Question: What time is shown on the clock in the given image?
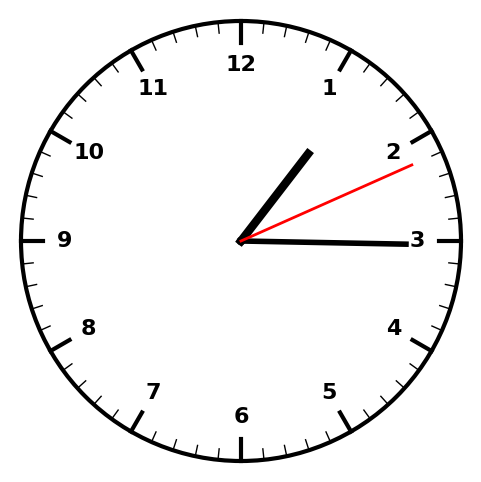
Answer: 01:15:11